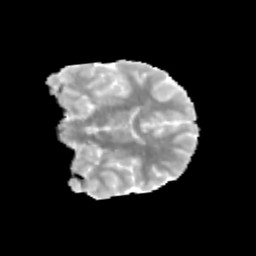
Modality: MD
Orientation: coronal
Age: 13
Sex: male
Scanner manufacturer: siemens
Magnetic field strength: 3 T
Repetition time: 3.8 s
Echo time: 0.07 s